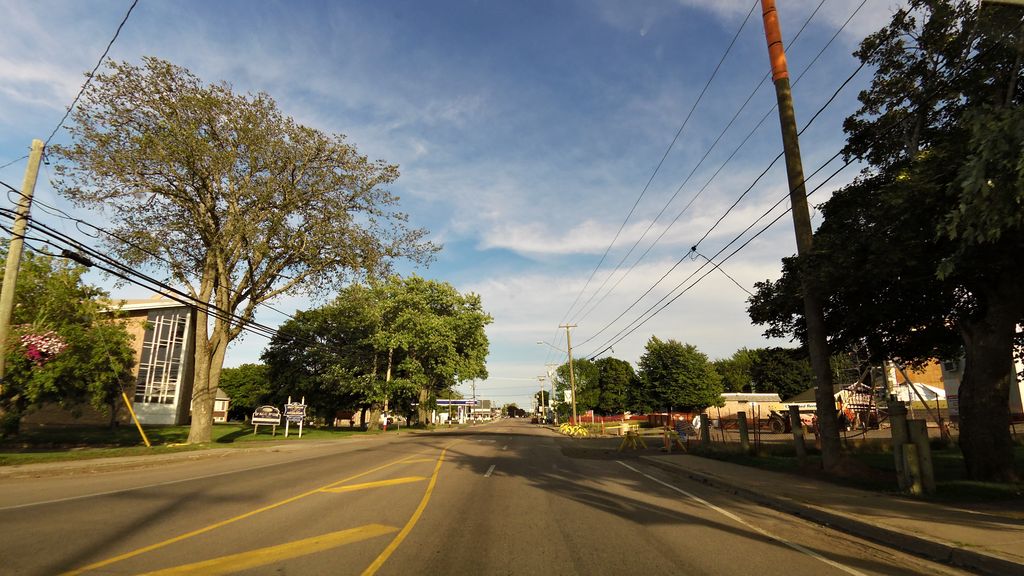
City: charlottetown